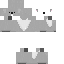
A female skeleton skin with pale skin, wearing white bald dressed in a gray robe top and gray pants, featuring a closed mouth.